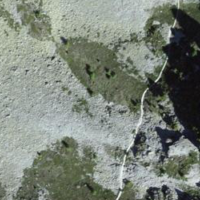
EUNIS habitat code: 31
Species observed at this site:
Aquila chrysaetos
Rhododendron ferrugineum